Field crop: maize
Growth stage: 2
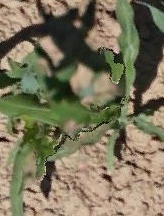
Species: maize